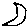
Label: moon